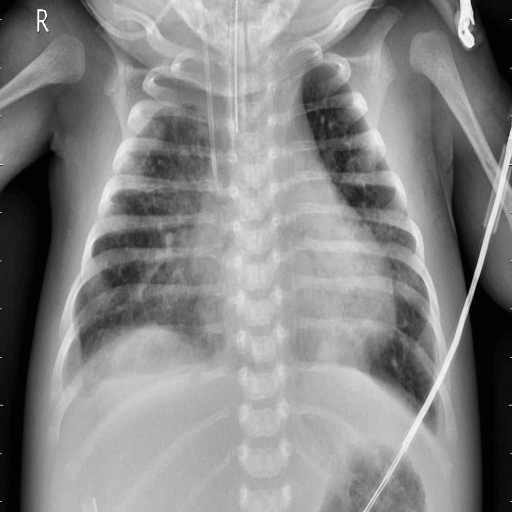
Finding: PNEUMONIA